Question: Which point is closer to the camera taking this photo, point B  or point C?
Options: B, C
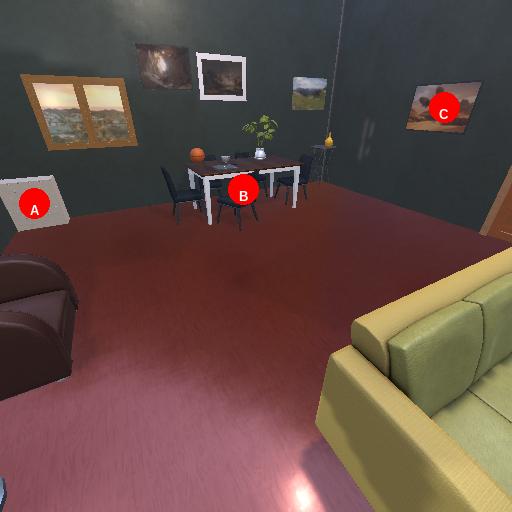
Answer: B